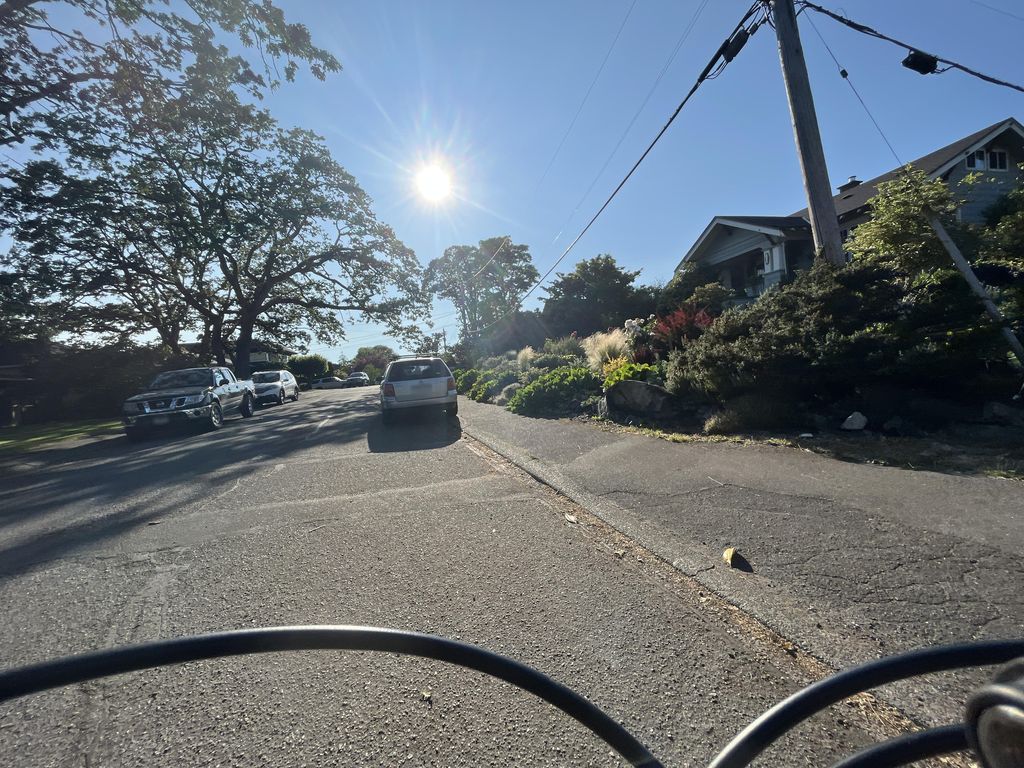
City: victoria